Question: I am coming back to Android after a really long absence and it turns out, I've pretty much forgotten everything.
I want to a build a UI like this:

The buttons Item1 and Item2 trigger a move to another page, while the Perform Action button does an action in place. And the ad should be docked to the bottom of the screen.
What layout should I pick to achieve this UI?
I am targeting Android 2.2 (if that matters).
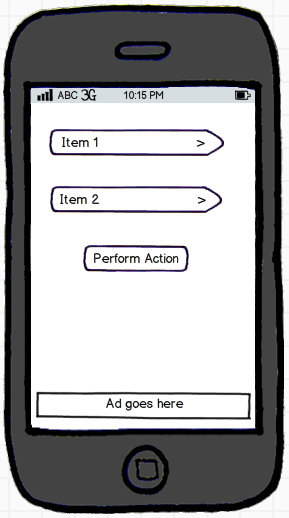
Answer: I believe going for a Relative Layout helps. May be this can help, although you might want to reshuffle things a bit.
'''
<?xml version="1.0" encoding="utf-8"?>
<RelativeLayout xmlns:android="http://schemas.android.com/apk/res/android"
android:id="@+id/relativeLayout1"
android:layout_width="fill_parent"
android:layout_height="fill_parent" >
<Button
android:id="@+id/button1"
android:layout_width="wrap_content"
android:layout_height="wrap_content"
android:layout_alignParentTop="true"
android:layout_centerHorizontal="true"
android:layout_marginTop="42dp"
android:text="@string/item1" />
<Button
android:id="@+id/button2"
android:layout_width="wrap_content"
android:layout_height="wrap_content"
android:layout_alignLeft="@+id/button1"
android:layout_below="@+id/button1"
android:layout_marginTop="48dp"
android:text="@string/item2" />
<Button
android:id="@+id/button4"
android:layout_width="fill_parent"
android:layout_height="wrap_content"
android:layout_alignParentBottom="true"
android:text="@string/ad_goes_here" />
<Button
android:id="@+id/button3"
android:layout_width="wrap_content"
android:layout_height="wrap_content"
android:layout_below="@+id/button2"
android:layout_centerHorizontal="true"
android:layout_marginTop="62dp"
android:text="@string/perform_action" />
</RelativeLayout>
'''